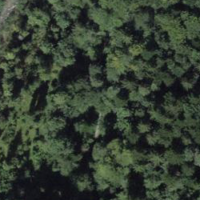
EUNIS habitat code: 44
Species observed at this site:
Petasites albus